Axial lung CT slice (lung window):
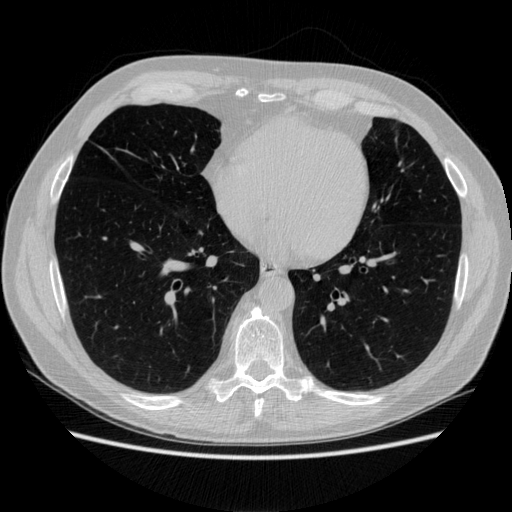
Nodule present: no